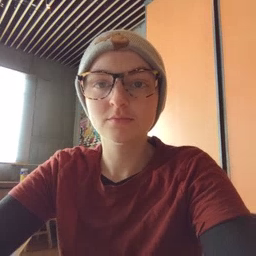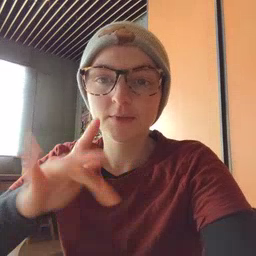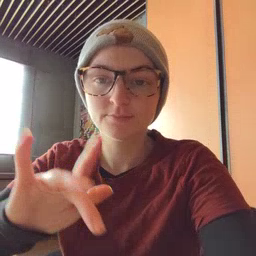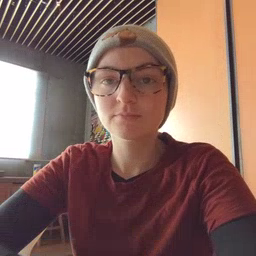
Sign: empty